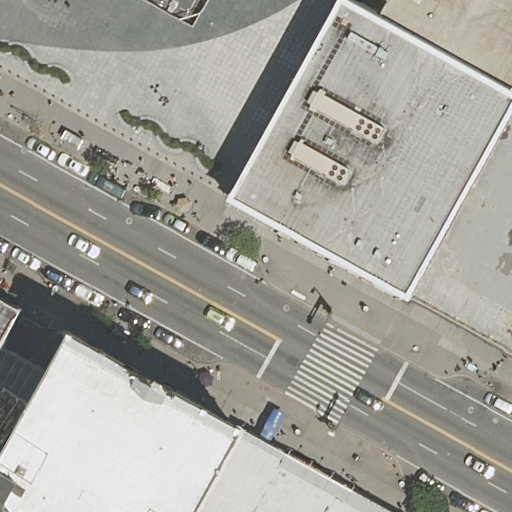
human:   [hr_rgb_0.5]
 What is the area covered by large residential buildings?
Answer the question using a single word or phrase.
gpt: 6247m2

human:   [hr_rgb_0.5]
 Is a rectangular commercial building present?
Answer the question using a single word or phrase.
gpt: no

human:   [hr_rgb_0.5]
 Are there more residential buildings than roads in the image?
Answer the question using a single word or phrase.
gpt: yes

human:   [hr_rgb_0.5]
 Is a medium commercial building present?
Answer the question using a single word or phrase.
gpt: no

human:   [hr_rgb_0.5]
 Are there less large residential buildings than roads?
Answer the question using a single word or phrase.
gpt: no

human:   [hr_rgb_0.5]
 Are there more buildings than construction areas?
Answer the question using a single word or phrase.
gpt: yes

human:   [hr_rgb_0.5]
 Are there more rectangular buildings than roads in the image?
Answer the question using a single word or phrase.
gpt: yes

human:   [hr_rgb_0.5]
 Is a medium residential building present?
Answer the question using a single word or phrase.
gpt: yes

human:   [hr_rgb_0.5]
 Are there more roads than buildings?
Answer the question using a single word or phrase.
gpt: no

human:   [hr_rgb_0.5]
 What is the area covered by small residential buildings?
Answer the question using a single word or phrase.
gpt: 0m2

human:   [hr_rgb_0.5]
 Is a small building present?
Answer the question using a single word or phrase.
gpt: no

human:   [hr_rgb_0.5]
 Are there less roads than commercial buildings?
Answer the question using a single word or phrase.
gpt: no

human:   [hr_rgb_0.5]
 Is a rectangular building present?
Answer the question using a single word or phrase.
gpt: yes

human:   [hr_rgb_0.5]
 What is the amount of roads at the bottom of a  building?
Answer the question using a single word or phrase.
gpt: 1

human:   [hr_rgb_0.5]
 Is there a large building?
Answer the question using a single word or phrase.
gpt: yes

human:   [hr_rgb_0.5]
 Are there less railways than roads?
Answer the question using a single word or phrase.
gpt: yes

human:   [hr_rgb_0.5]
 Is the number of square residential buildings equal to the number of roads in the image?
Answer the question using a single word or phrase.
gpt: no

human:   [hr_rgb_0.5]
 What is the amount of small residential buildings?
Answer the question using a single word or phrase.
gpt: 0

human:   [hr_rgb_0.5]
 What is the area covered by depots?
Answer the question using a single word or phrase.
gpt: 0m2

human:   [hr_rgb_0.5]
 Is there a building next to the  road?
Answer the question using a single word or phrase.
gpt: yes

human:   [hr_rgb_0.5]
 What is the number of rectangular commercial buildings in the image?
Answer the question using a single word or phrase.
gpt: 0

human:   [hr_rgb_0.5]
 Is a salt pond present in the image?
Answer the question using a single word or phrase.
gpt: no

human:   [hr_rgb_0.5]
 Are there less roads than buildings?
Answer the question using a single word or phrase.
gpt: yes

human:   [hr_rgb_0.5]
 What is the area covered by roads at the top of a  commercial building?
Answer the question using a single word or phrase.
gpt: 0m2

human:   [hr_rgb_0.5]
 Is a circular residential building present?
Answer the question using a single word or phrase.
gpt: no

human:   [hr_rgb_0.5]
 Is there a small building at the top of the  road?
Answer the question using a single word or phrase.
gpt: no

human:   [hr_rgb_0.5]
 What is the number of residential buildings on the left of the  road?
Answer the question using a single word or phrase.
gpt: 3

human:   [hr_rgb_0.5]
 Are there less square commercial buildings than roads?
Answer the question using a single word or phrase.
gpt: yes

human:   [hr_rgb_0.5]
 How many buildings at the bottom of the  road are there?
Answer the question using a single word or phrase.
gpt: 4

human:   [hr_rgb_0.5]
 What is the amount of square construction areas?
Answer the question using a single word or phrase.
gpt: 0

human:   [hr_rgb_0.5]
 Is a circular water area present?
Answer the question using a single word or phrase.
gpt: no

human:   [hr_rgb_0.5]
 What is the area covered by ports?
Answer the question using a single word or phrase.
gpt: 0m2

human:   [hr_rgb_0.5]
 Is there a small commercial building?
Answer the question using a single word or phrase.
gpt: no

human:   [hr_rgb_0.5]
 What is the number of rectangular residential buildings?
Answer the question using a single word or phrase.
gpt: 5

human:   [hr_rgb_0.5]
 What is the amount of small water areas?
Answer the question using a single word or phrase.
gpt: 0

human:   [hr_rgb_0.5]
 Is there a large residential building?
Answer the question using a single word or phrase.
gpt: yes